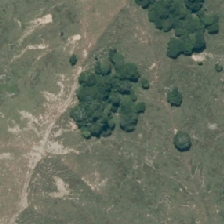
Land cover: indigenous_forest